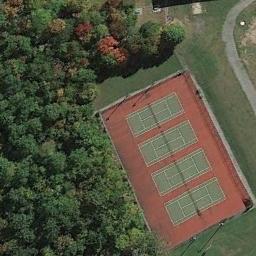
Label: tennis_court